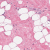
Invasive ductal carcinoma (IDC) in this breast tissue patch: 0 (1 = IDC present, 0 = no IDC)